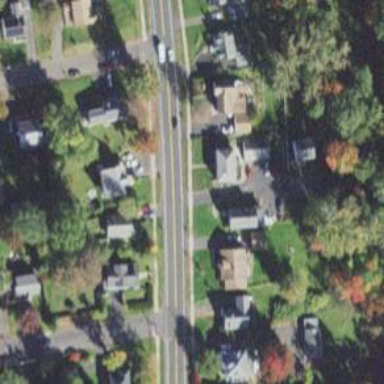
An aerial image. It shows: Residential driveway.